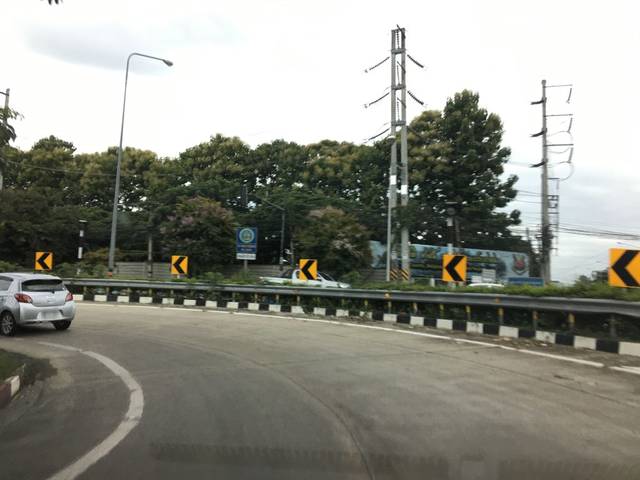
Region: Thailand
Coordinates: 18.842, 98.973